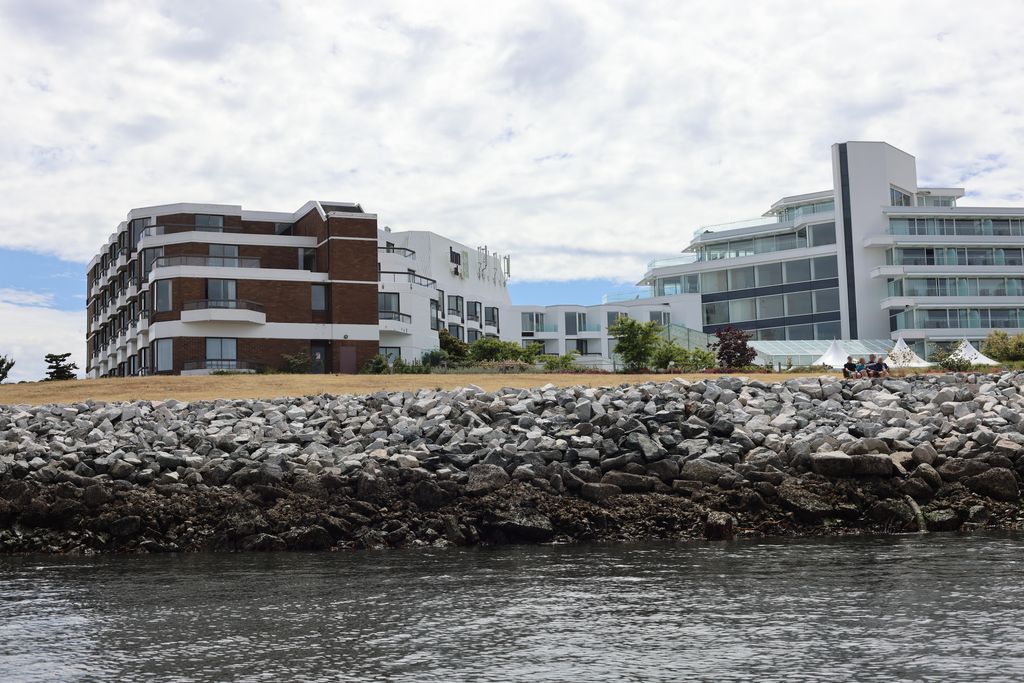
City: victoria